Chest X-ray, PA view. Patient: 38 years old, sex F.
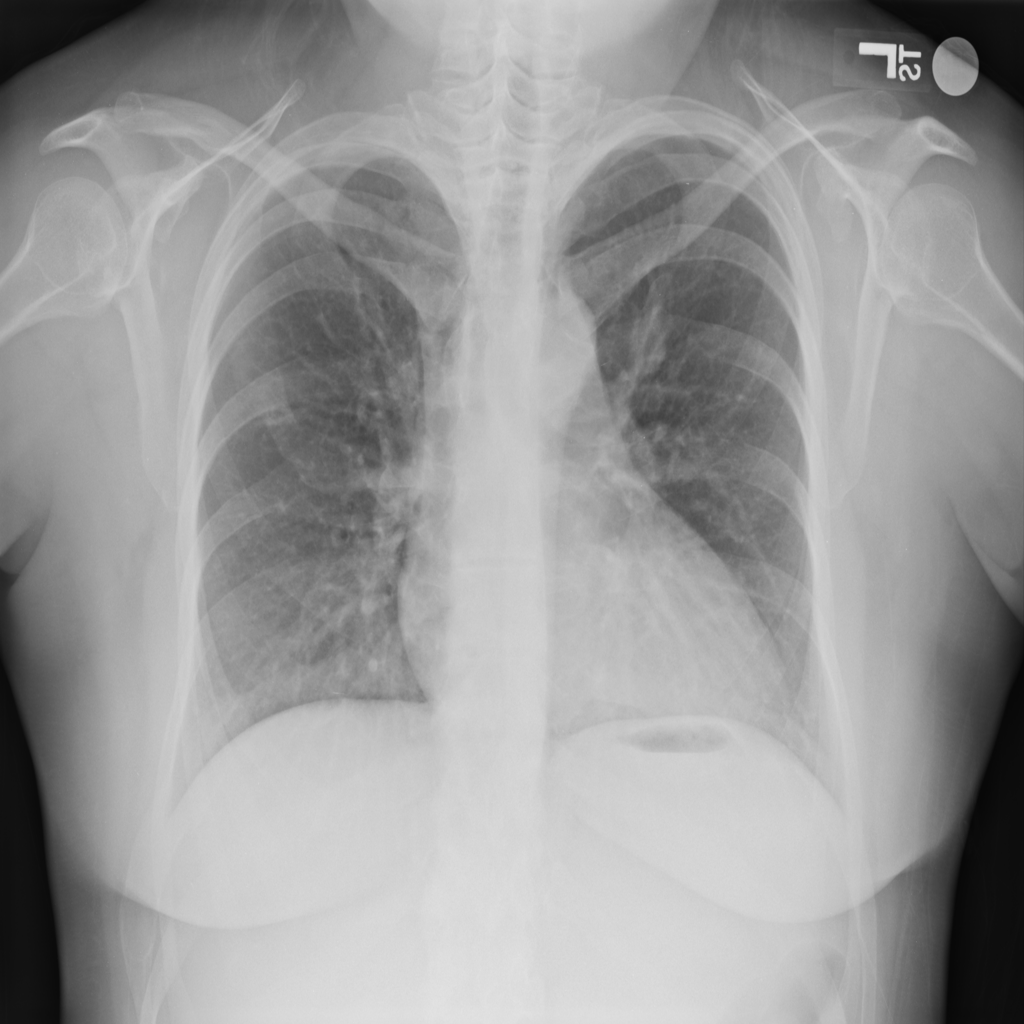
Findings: No Finding